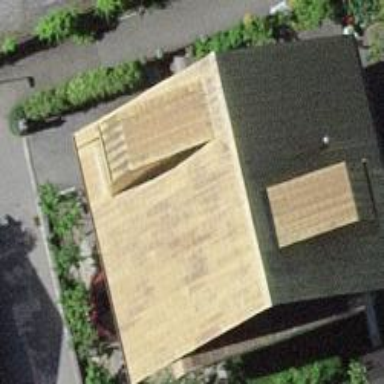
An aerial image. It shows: Detached building with gabled roof. The roof is oriented across and has golden color.